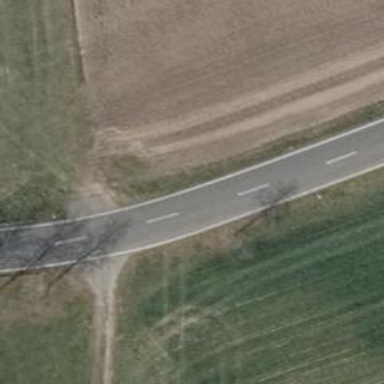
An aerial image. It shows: Tertiary road with asphalt surface.